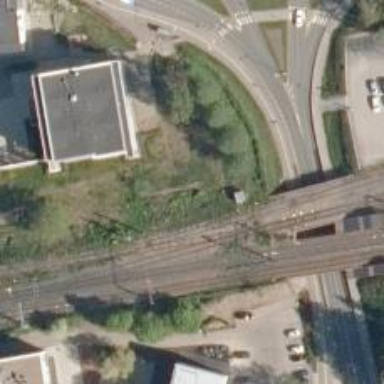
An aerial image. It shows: Railway siding for service.